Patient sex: F
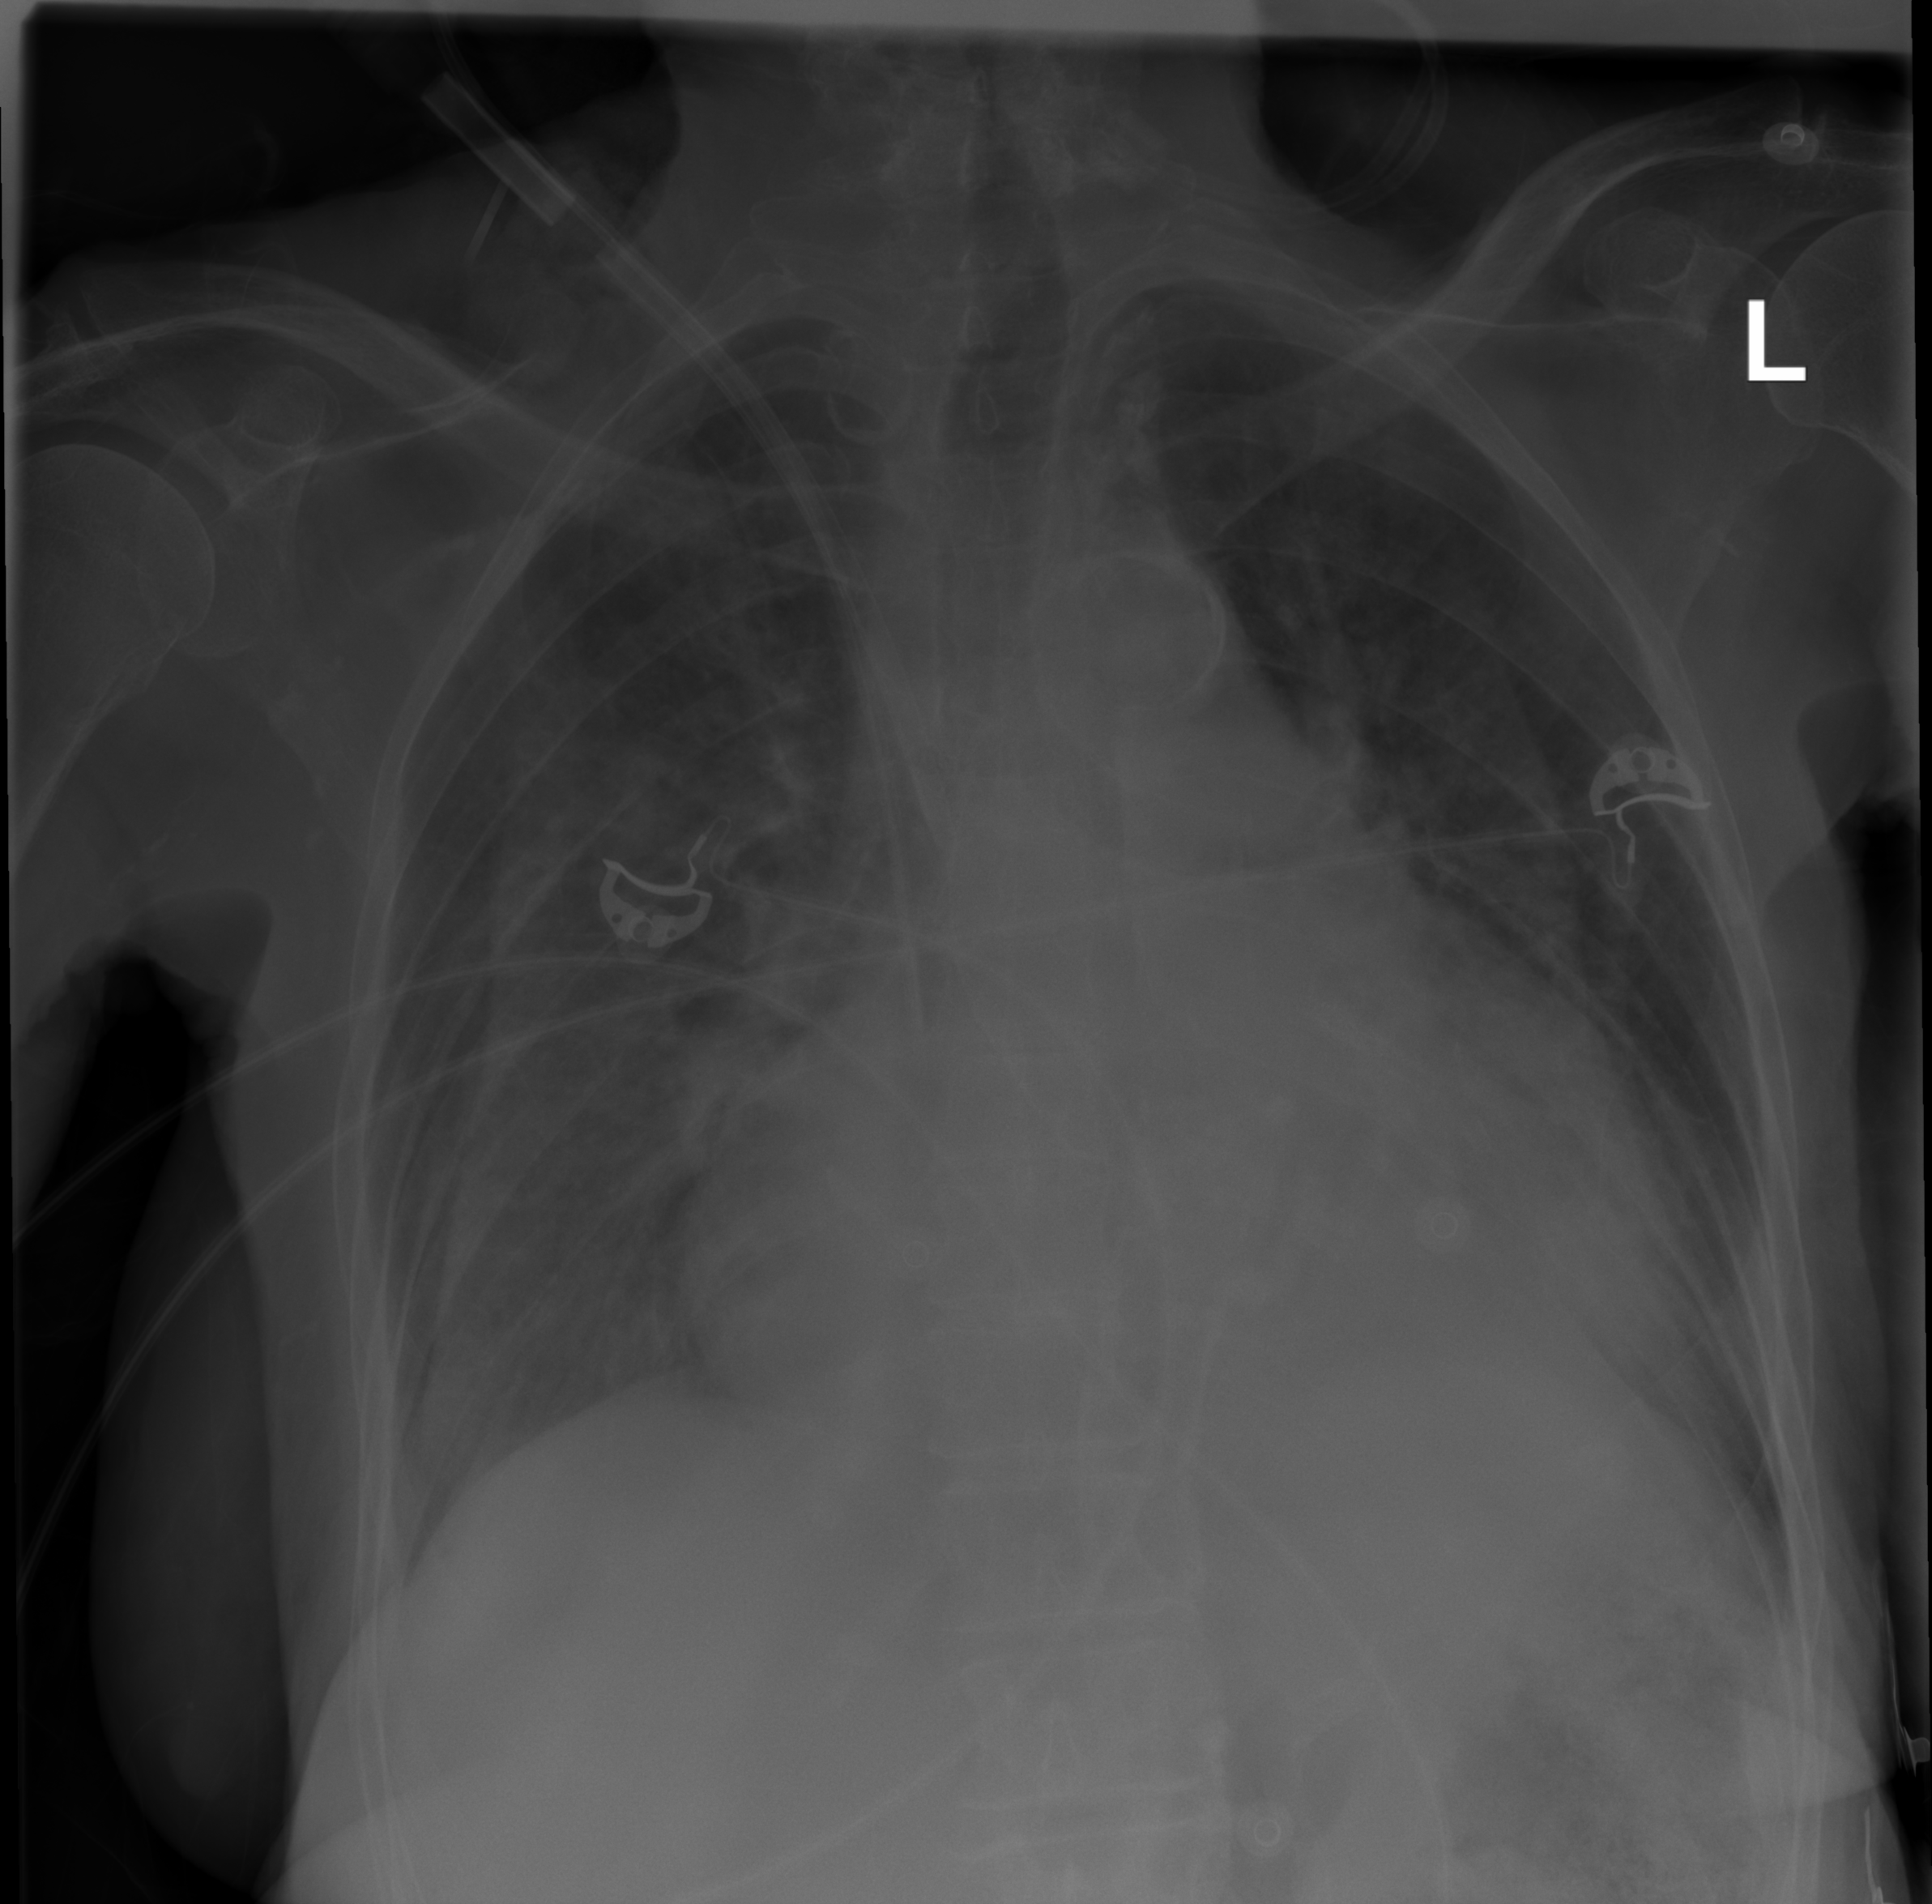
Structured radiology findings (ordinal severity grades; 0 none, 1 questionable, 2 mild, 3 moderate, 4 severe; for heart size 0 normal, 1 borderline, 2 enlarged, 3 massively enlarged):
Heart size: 3
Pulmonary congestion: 3
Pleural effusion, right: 0
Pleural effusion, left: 0
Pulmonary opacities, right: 3
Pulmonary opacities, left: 3
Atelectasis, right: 0
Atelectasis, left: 0